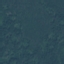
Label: Forest